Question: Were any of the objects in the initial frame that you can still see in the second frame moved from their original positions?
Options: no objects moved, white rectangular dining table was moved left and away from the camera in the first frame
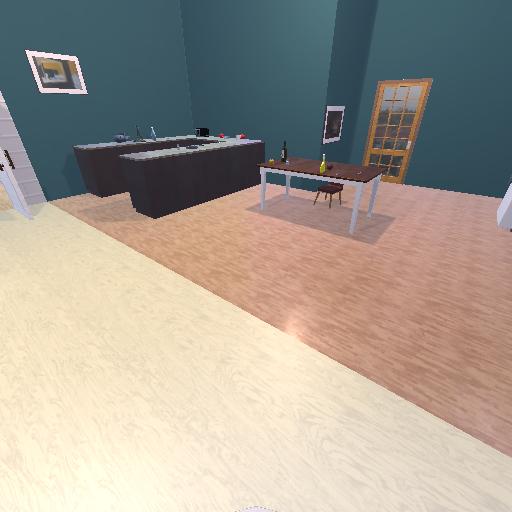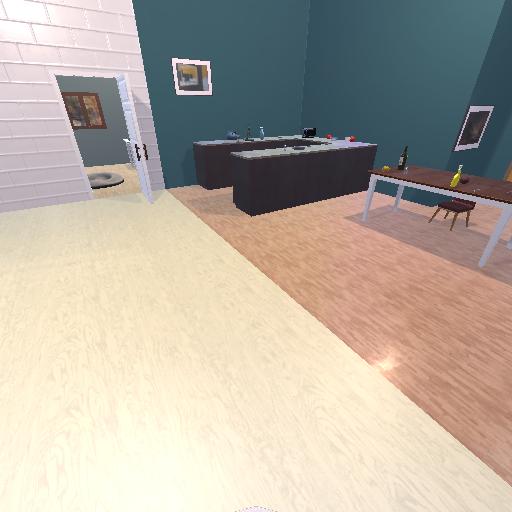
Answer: no objects moved